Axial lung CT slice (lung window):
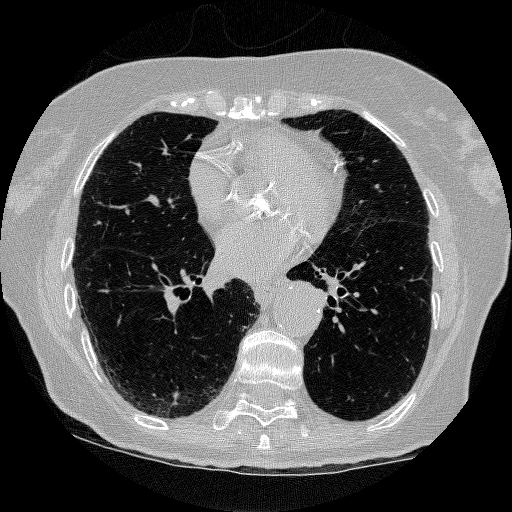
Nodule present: no